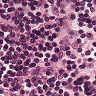
Metastatic tissue present: no